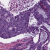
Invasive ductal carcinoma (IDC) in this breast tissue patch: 1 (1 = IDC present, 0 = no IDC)